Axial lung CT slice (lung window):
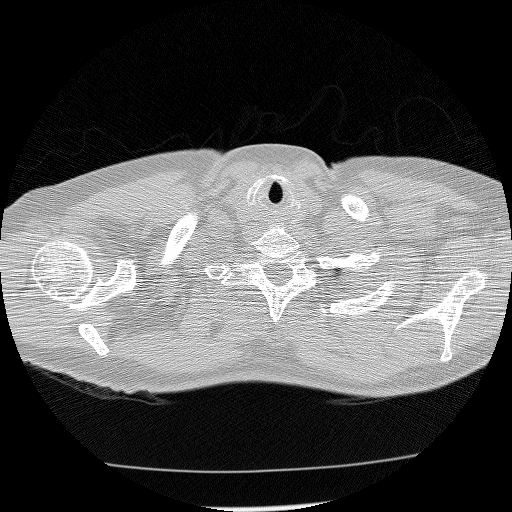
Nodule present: no